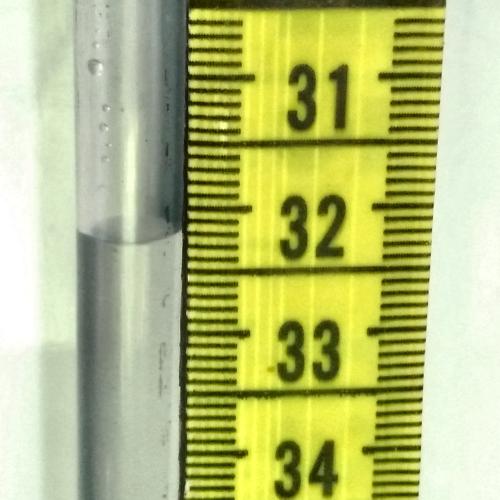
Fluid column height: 32.2 cm